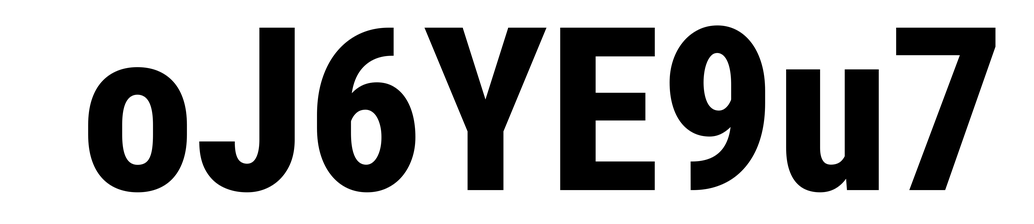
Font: Roboto_Condensed_ExtraBold